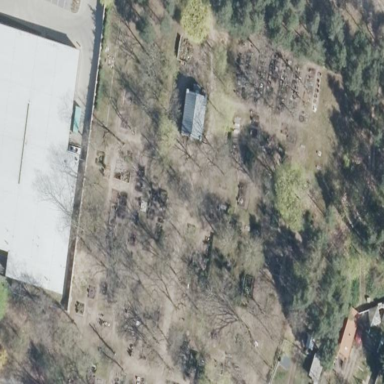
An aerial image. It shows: Cemetery.